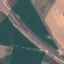
Label: Highway